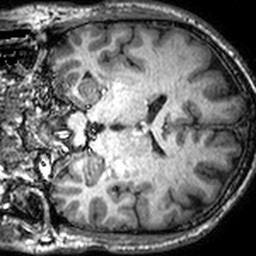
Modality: T1w
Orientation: coronal
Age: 41
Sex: male